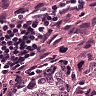
Metastatic tissue present: yes